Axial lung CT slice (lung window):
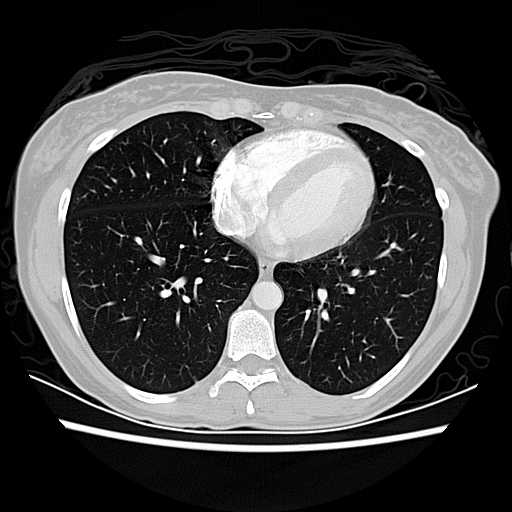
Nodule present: no